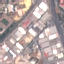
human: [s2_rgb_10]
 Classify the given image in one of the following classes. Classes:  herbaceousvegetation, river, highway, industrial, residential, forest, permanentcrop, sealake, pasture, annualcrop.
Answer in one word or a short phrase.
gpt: Industrial